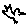
Label: bird